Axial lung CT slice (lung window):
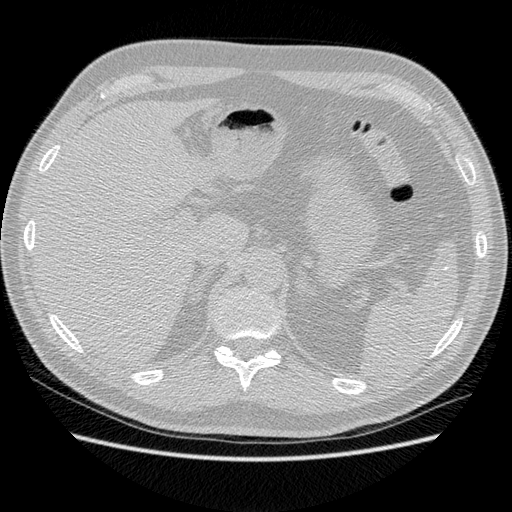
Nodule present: no